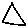
Label: triangle